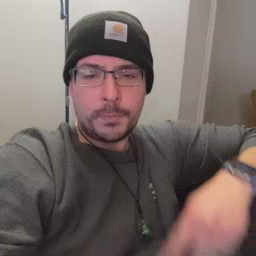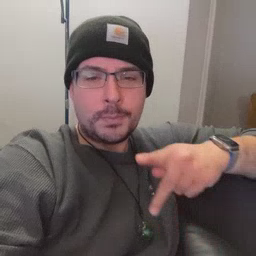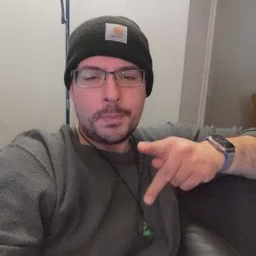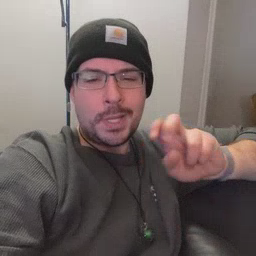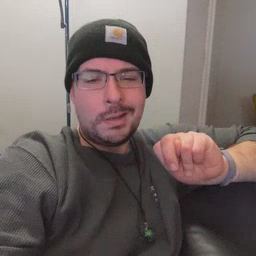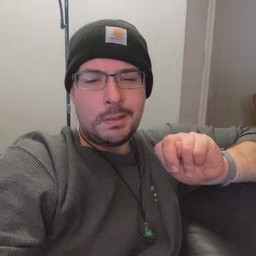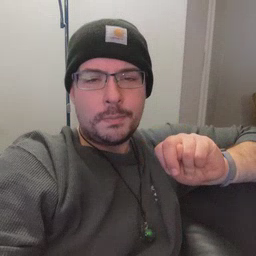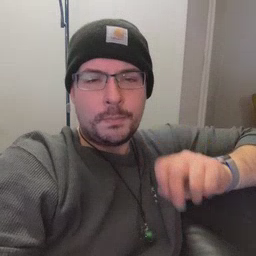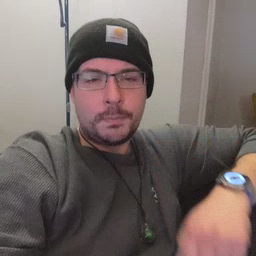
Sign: pen